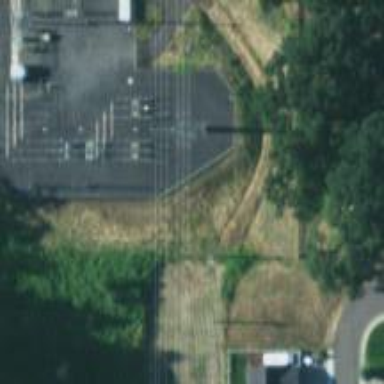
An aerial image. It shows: Power substation.